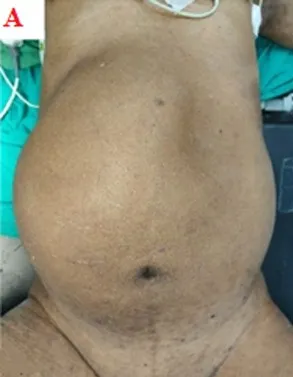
Preoperative photo showing a distended abdomen.
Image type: medical_photograph (skin_photograph)